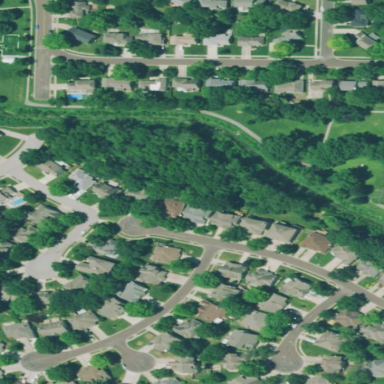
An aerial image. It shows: Residential area composed of single-family homes.